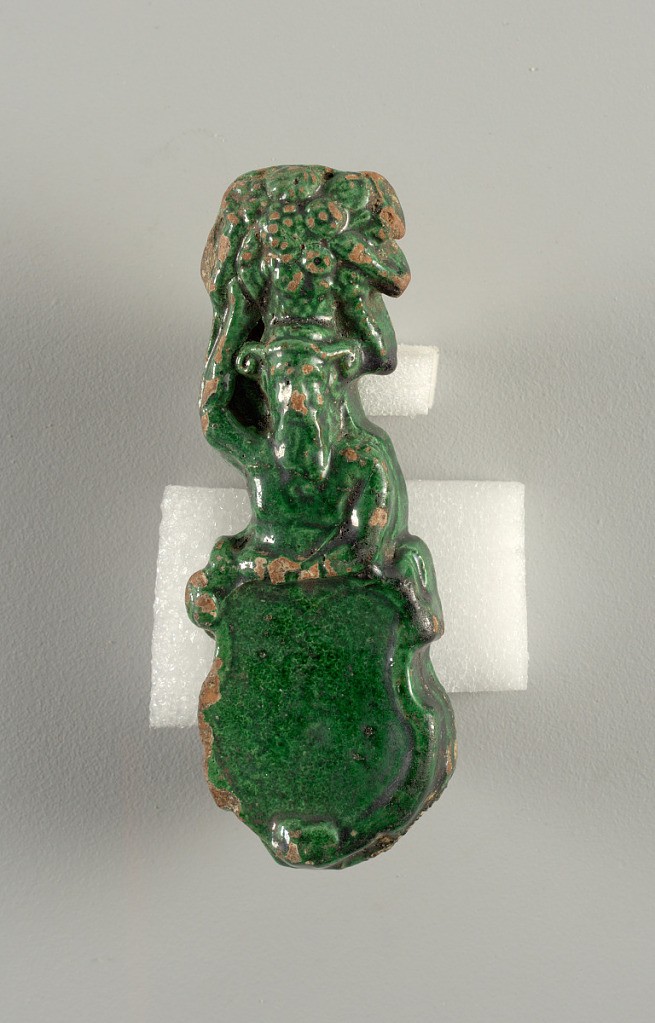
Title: Stove tile
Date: late 16th century
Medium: Lead-glazed earthenware
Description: Above a shaped shield, a bearded male half-figure supports on its head a basket of fruit.